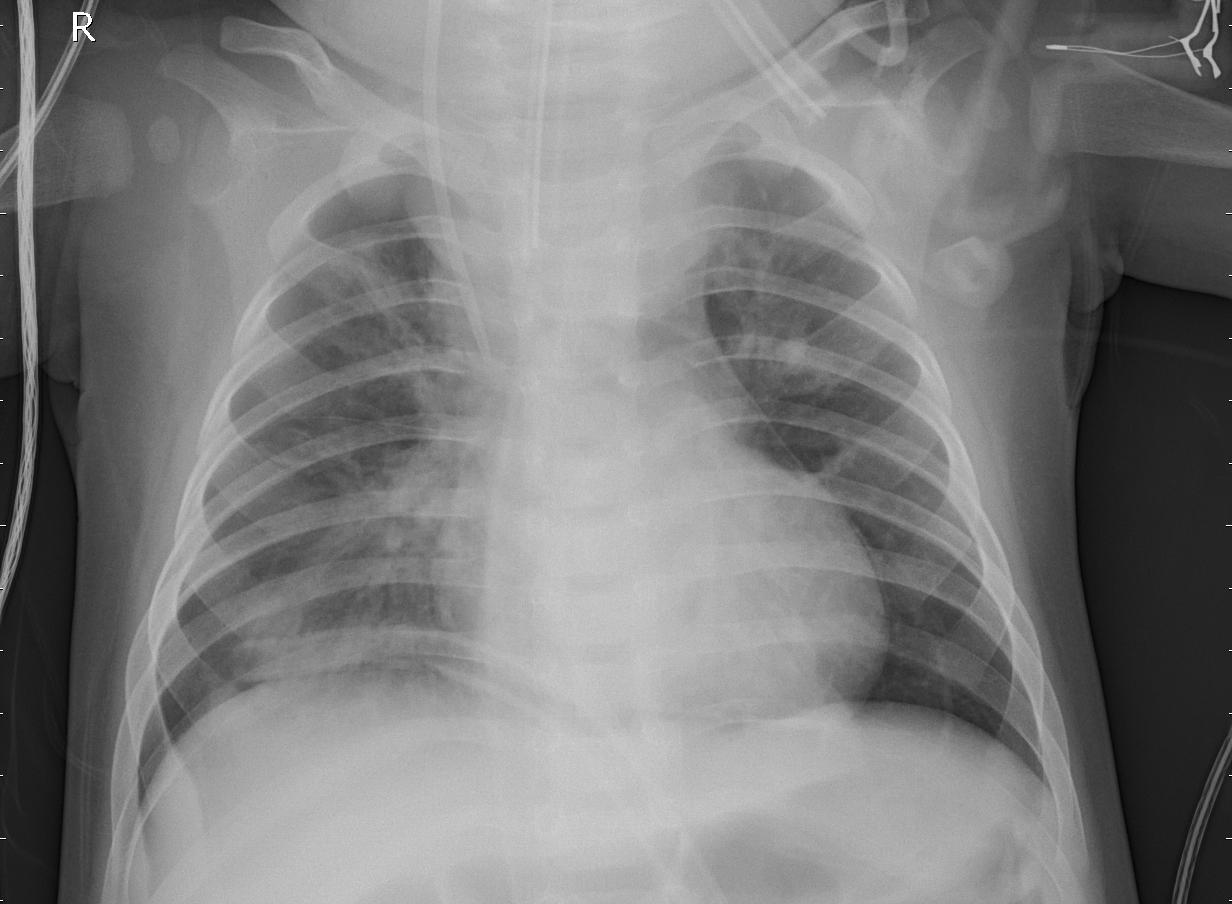
Diagnosis: PNEUMONIA